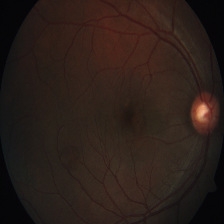
Diabetic retinopathy grade: Severe